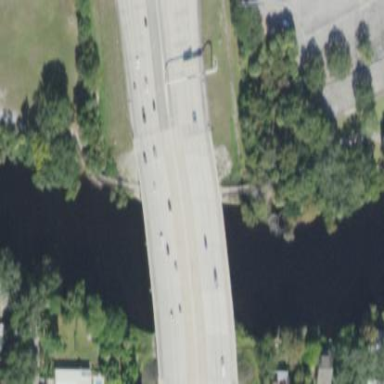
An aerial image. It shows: Man-made bridge.